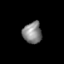
Tissue: skin
Cell type: Epithelial cells
Senescence score: 0.1994
Nuclear area (px): 397
Mean DAPI intensity: 133.95